Question: I have a 'container view',inside a view controller, with auto layout and 'Xcode6' .
It is stretched on the full screen size in storyboard.
This container view , just have to load another view controller .
I set a new view controller, with background green in storyboard .
I set the constrains of the container in the first view to be :(i checked,he does not have other constrains)
'''
Editor->pin
leading/trailing to superview
top/bottom to superview
'''
I am than loading to it a view with :
'''
UIViewController *con =[self.storyboard instantiateViewControllerWithIdentifier:@"r"];
[self.containerView addSubview:con.view];
'''
What happens , is that it always load the view controller in half of its screen, for every device on simulator. i just can't figure out why i dont see the green on full screen. I have started a new project, i created new controller. nothing.
See image:
EDIT:
I have set the background of the container to be yellow , so i can see now instead of the black on the image- a yellow colour that means he is there, but the view is not loaded to its centre.
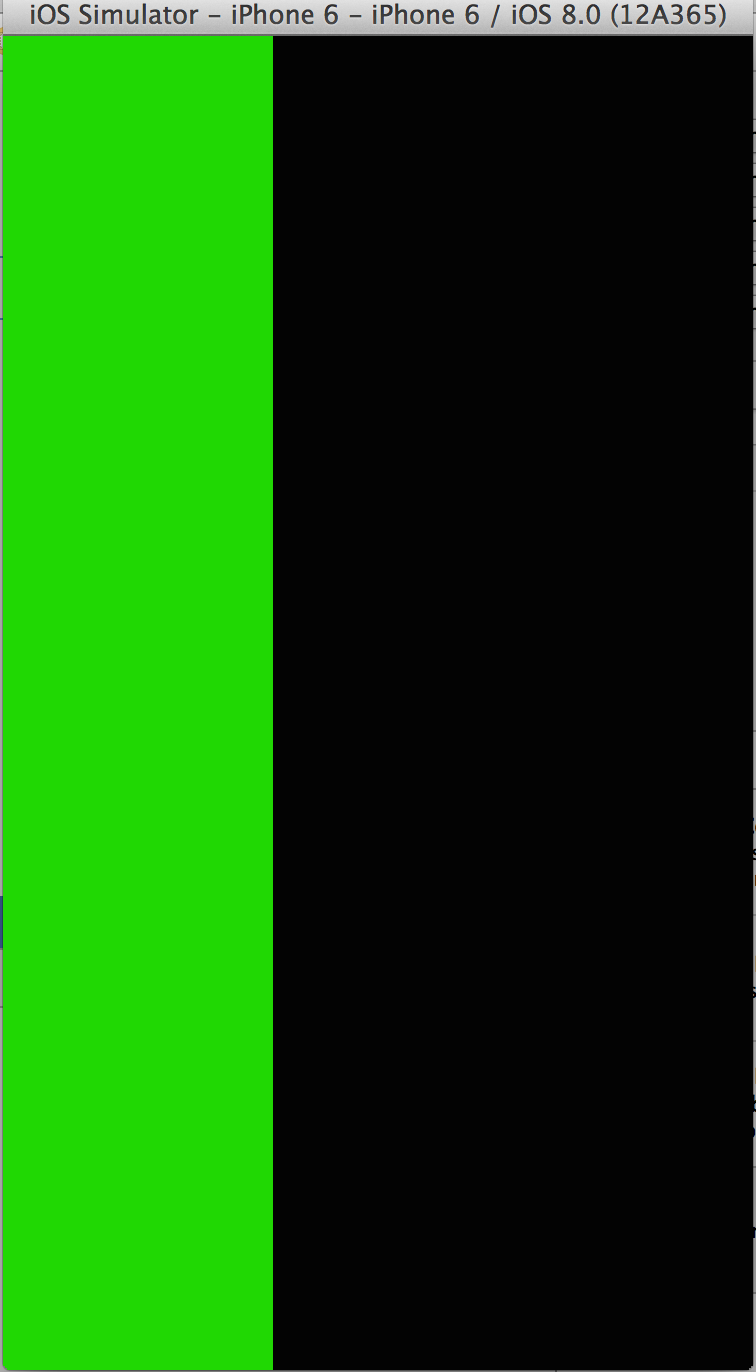
Answer: Solved finally !
I had to set the view controller position before adding it to the container :
> self.collection.view.frame=self.containerView.bounds;